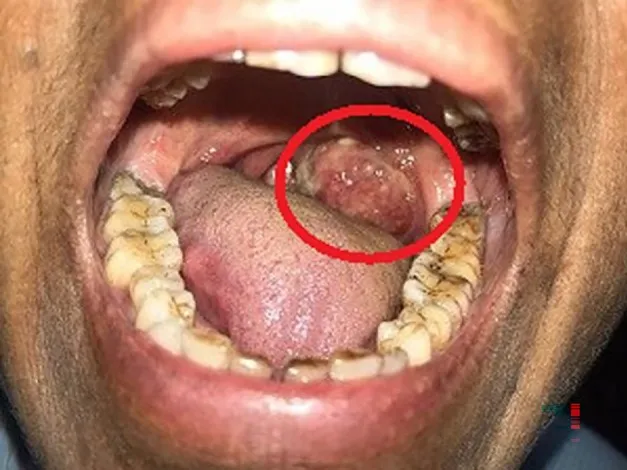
Clinical photo of the patient showing swelling on the posterolateral portion of the soft palate.
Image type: medical_photograph (skin_photograph)